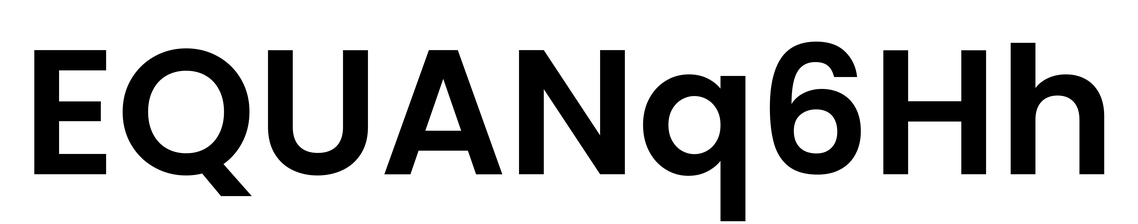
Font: Poppins-SemiBold